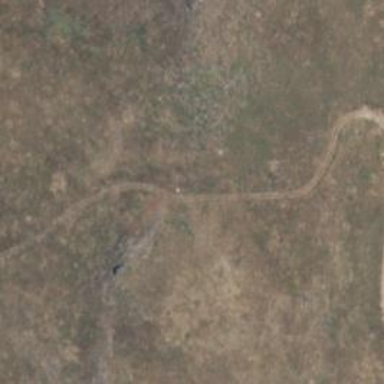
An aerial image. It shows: Track leading to Military Base.